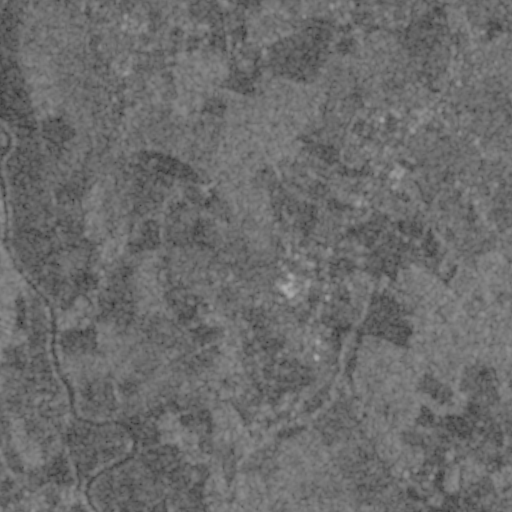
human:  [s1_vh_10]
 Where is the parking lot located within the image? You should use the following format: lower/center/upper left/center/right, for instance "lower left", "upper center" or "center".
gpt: The parking lot is located in the center of the image.
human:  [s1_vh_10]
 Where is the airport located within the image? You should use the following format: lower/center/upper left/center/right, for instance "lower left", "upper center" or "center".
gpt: There is no airport in the image.

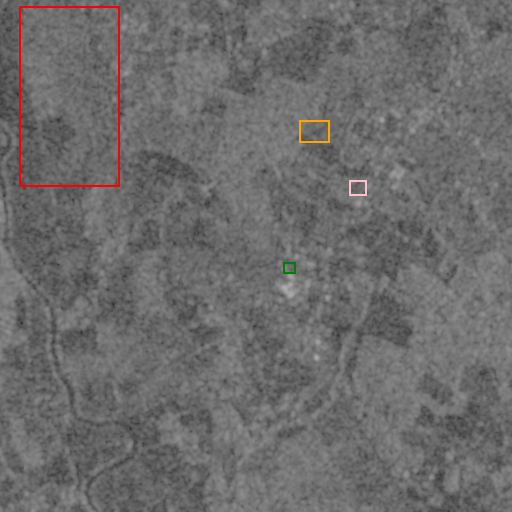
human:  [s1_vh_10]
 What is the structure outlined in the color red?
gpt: The structure outlined in red is a crop field.
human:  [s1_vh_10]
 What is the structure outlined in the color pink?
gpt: The structure outlined in pink is a park.
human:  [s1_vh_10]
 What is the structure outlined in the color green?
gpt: The structure outlined in green is a parking lot.
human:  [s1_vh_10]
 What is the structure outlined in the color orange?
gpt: The structure outlined in orange is a wastewater plant.
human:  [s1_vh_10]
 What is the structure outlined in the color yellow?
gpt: There is no yellow outline.